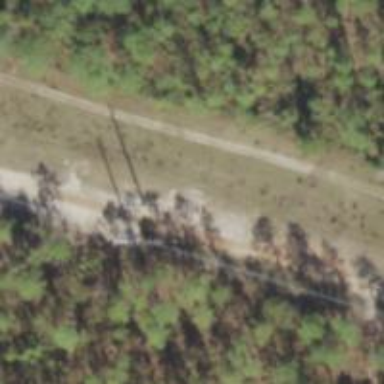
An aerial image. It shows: Power pole.